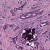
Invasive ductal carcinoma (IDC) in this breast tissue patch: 1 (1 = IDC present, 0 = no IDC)